Question: I have a custom tab bar and each buttonitem is a custom button. However the top is at the very edge. Is there anyway I can push this down?

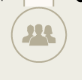
Answer: Figured it out
'''
[self setImageInsets:UIEdgeInsetsMake(6, 0, -6, 0)];
'''
(This is placed in a UITabBarItem subclass)